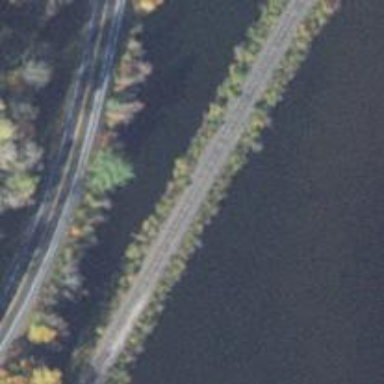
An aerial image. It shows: Railway line on embankment.